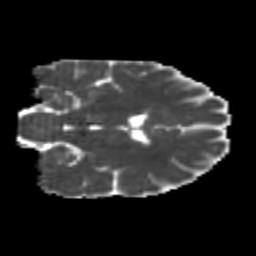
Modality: MD
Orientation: coronal
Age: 26
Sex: female
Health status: healthy
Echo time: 0.074 s